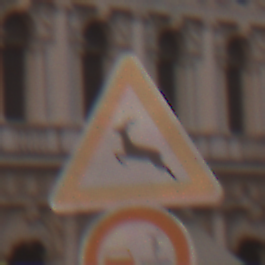
Verkehrszeichen: WildwechselRechts
Zusatzzeichen unten: VerbotUeberholenEinspurigeFahrzeuge
Umgebung: Outdoor, Urban
Tageszeit: SunriseSunset
Wetter: Clear
Licht: Natural
Jahreszeit: NotSpecified
Kontrast: MediumContrast